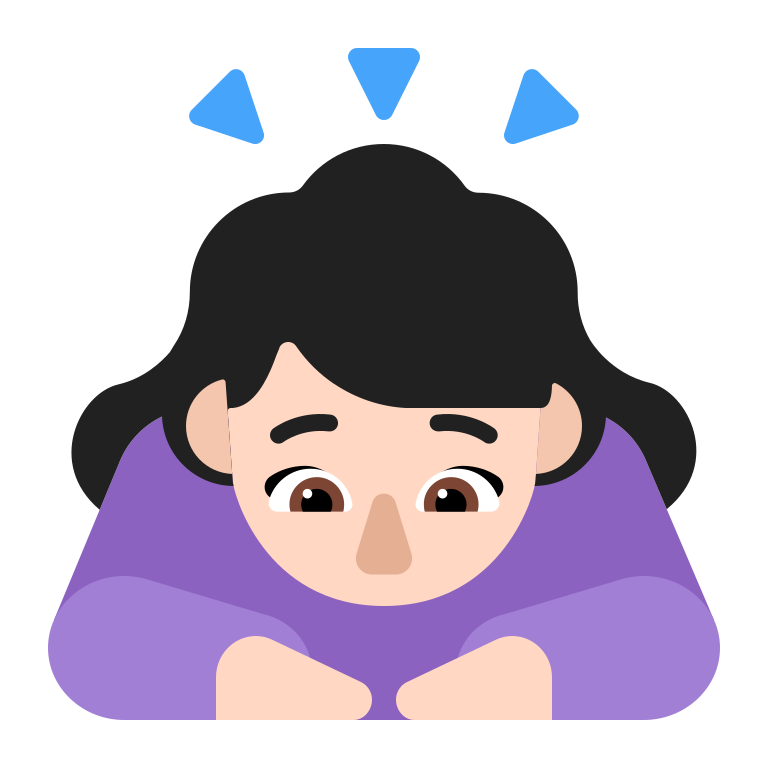
woman bowing flat light